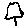
Label: tree